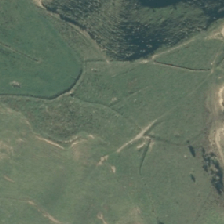
Land cover: grose_broom